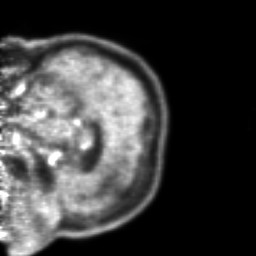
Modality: PET
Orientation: sagittal
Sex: male
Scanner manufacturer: ge